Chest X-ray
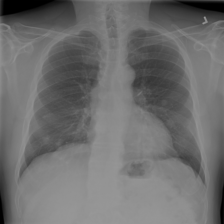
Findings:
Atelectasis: negative
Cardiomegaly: negative
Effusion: negative
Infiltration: negative
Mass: negative
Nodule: positive
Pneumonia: negative
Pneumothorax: negative
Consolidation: negative
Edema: negative
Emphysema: negative
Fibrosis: negative
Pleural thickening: negative
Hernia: negative